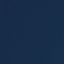
Land use / land cover: SeaLake